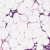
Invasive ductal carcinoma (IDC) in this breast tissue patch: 1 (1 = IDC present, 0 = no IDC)